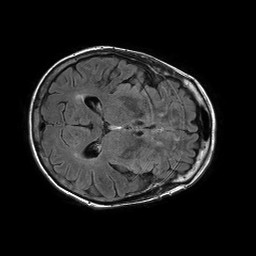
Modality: FLAIR
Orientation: axial
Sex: female
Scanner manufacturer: philips
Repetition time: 11 s
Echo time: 0.125 s